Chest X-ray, PA view. Patient: 62 years old, sex M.
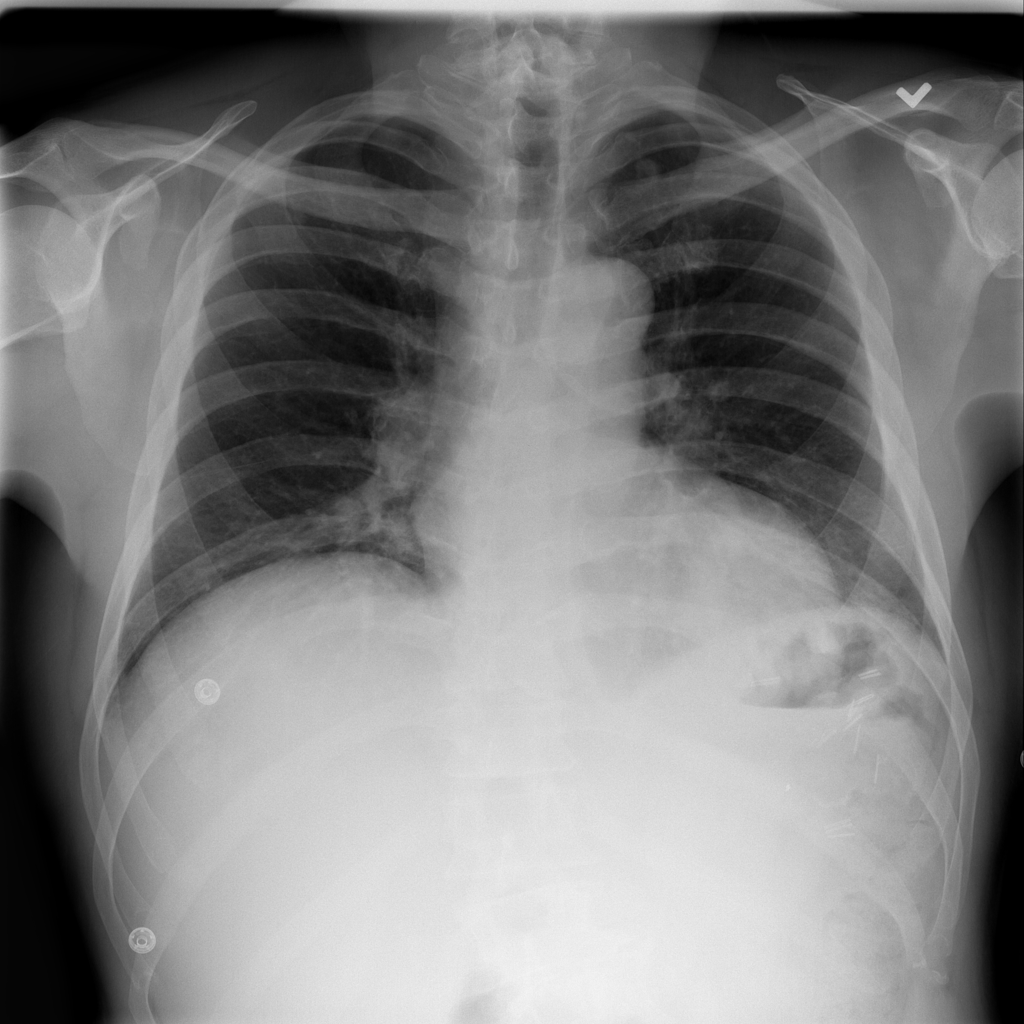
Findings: Atelectasis, Infiltration